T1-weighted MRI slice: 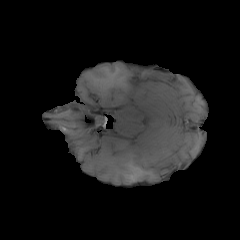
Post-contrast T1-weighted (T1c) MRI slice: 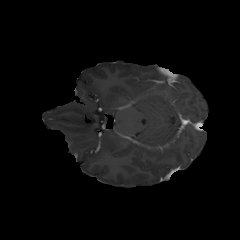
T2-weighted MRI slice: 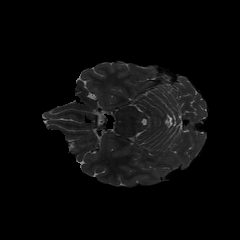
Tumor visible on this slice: no